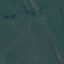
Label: Pasture